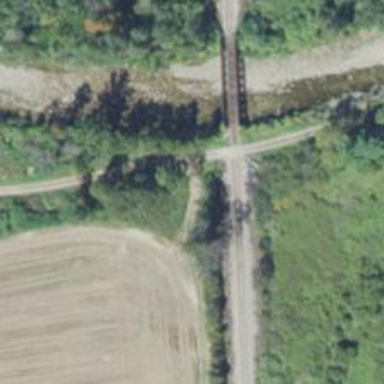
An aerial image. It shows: Railway level crossing.